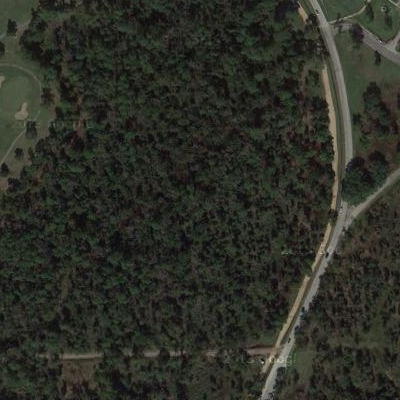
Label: Forest